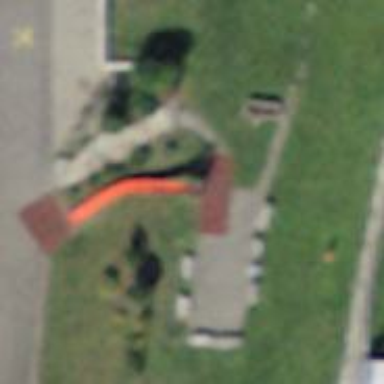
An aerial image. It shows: Playground with playful theme.